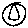
Label: circle